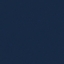
Label: SeaLake